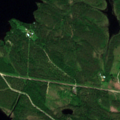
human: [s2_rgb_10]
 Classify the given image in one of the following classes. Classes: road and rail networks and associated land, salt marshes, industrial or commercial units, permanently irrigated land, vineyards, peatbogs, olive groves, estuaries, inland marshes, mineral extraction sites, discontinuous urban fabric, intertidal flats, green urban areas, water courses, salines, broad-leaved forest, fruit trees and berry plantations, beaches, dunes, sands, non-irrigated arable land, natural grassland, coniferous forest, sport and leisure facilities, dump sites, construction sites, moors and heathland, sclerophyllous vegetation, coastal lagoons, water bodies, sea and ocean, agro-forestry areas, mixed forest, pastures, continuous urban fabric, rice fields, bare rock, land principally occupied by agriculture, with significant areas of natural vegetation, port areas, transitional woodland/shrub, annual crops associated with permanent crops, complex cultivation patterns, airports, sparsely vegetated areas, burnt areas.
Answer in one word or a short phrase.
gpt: coniferous forest, mixed forest, transitional woodland/shrub, water bodies